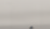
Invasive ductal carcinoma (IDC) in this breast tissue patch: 0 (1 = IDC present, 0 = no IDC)